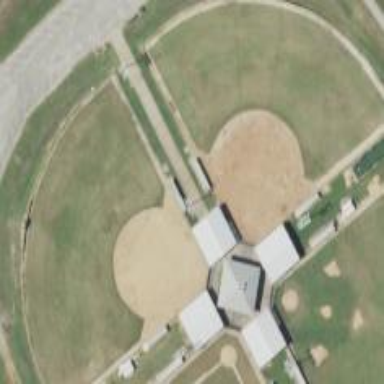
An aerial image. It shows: Baseball pitch for leisure and sports activities.